Aerial crown-view tile of a tropical tree (Barro Colorado Island, Panama), acquired 20250317:
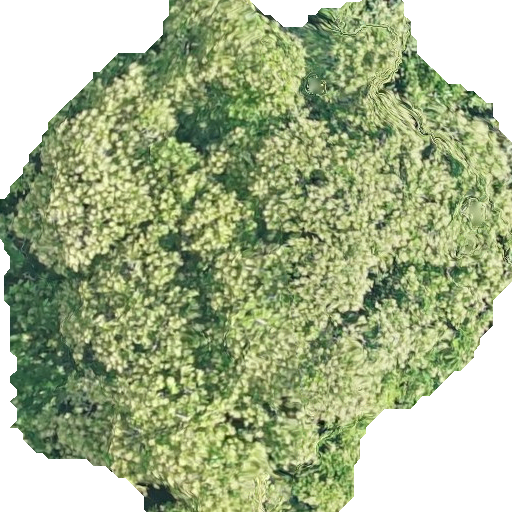
Species: Anacardium excelsum
GBIF accepted scientific name: Anacardium excelsum
Crown area: 313.035 m²